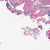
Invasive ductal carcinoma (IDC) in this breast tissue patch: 0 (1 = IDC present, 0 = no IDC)